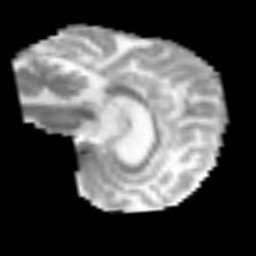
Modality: MD
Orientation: sagittal
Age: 69
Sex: male
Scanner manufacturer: siemens
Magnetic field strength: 3 T
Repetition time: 3.2 s
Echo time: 0.081 s